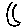
Label: moon